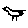
Label: bird